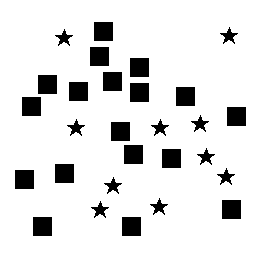
Squares: 18
Triangles: 0
Stars: 10
Total shapes: 28